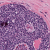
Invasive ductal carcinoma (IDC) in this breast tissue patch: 0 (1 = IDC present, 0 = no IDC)